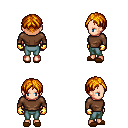
a pixel art fantasy rpg character, female body template, human, light skin, brown long-sleeve shirt, teal pants, dark blonde parted hairstyle, gold gloves, brown slippers, four views (front, back, left, right), 2x2 character sprite sheet, small pixel art, hard edges, no anti-aliasing